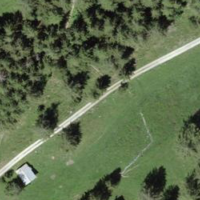
EUNIS habitat code: 43
Species observed at this site:
Dactylorhiza maculata
Campanula glomerata